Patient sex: M
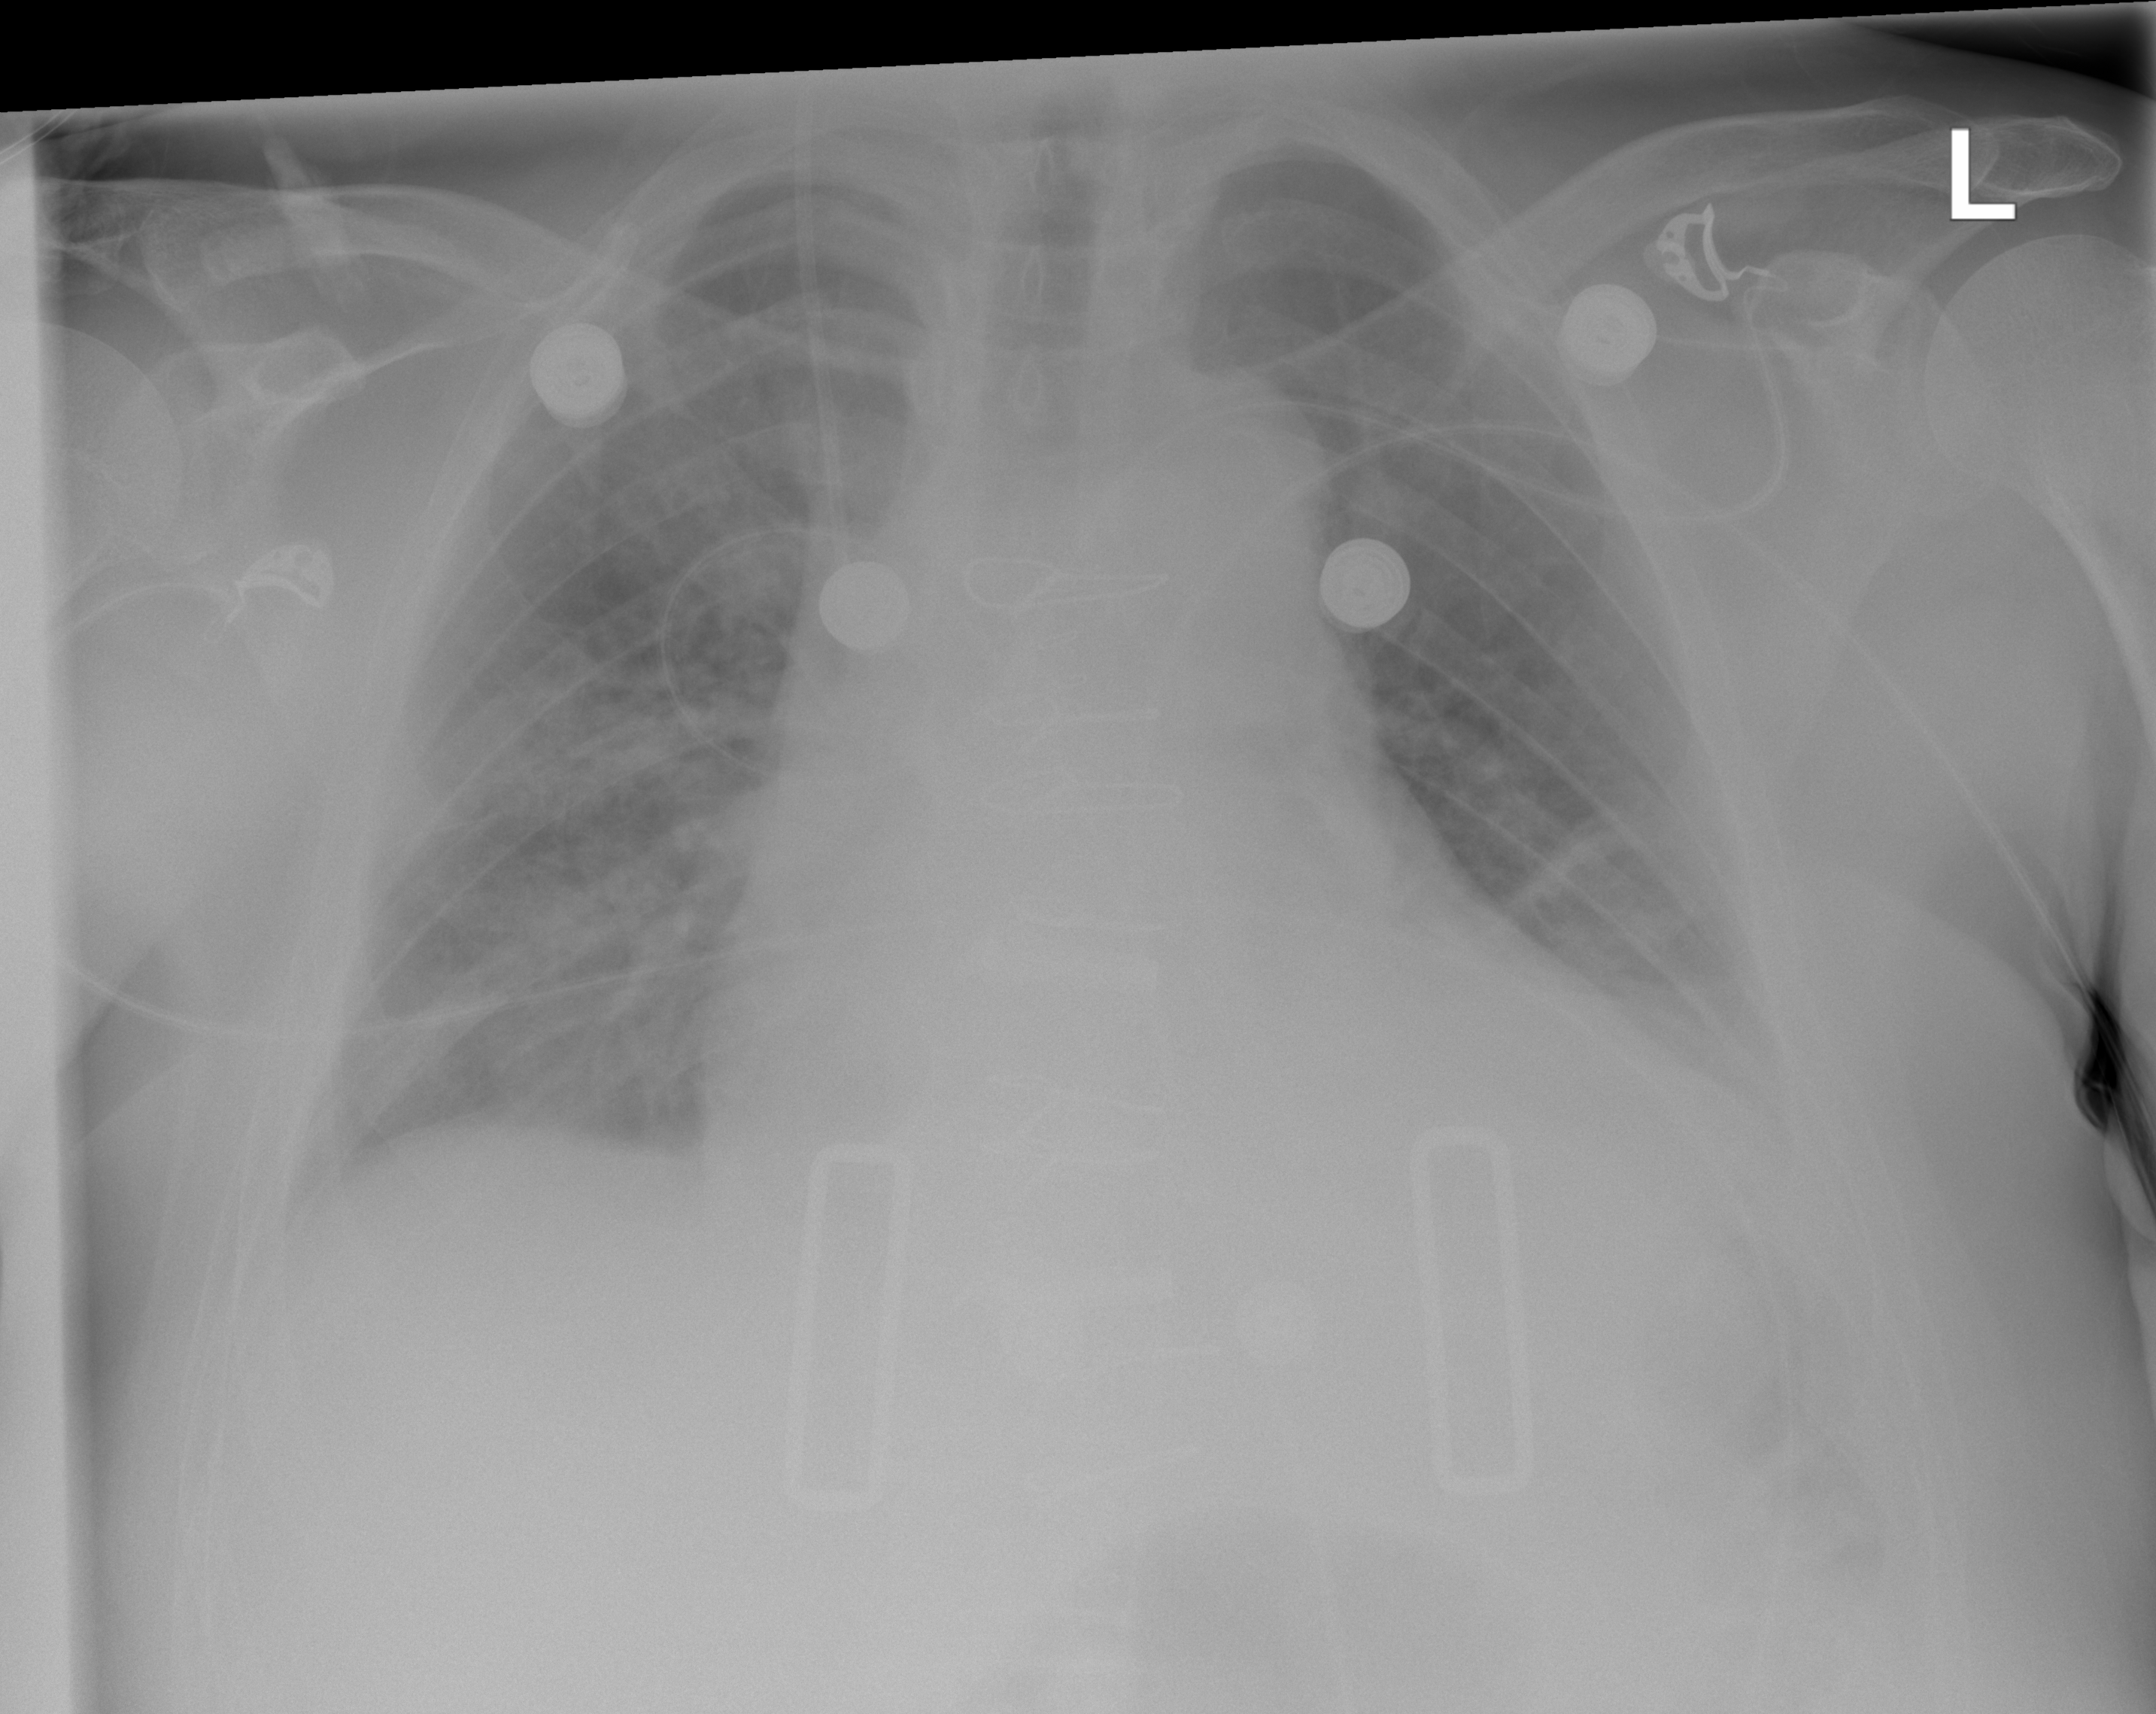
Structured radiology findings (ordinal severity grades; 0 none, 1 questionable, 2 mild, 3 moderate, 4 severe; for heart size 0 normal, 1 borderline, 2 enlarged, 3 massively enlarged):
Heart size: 2
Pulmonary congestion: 2
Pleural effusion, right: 0
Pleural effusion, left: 2
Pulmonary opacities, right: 0
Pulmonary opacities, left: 0
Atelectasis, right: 0
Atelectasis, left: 2